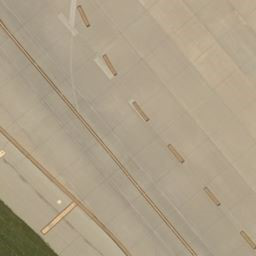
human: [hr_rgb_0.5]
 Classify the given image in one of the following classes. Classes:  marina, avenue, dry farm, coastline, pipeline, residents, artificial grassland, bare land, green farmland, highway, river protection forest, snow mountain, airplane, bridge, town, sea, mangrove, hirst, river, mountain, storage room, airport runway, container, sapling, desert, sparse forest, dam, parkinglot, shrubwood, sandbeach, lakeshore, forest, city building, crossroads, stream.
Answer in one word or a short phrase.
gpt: airport runway